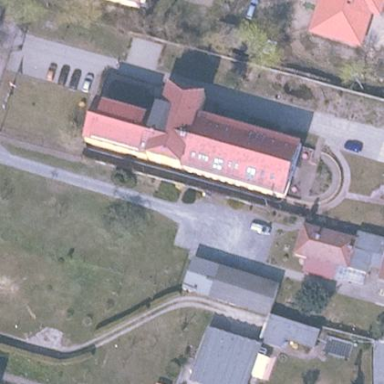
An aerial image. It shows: Nursing home building.